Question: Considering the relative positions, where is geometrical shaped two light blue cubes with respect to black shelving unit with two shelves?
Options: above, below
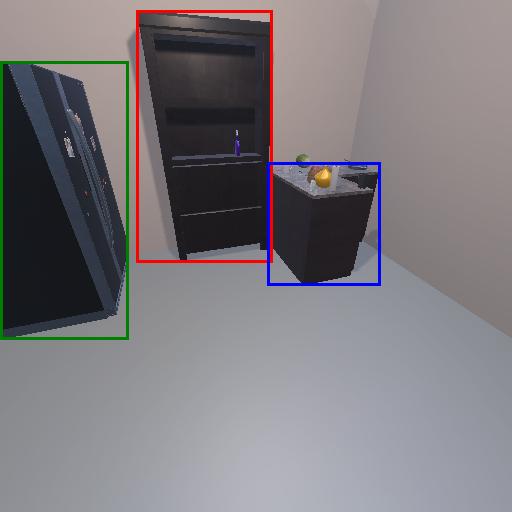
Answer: above